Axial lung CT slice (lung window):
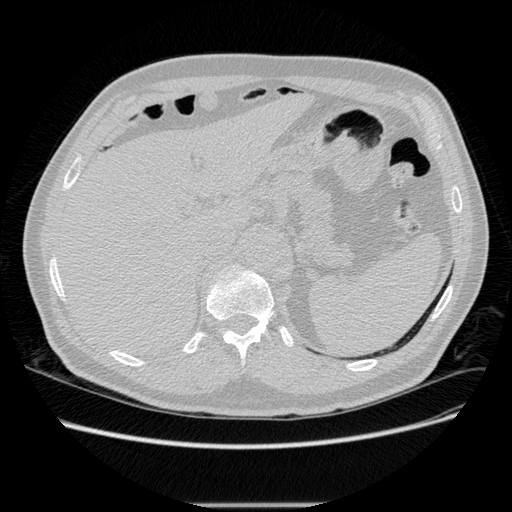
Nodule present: no